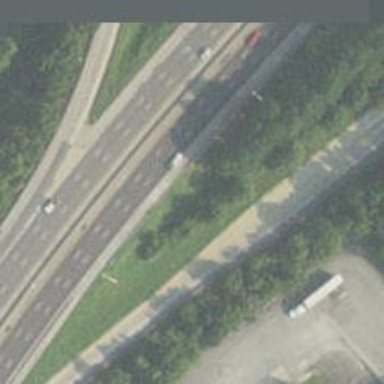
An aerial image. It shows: Motorway junction.